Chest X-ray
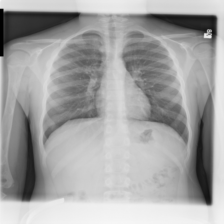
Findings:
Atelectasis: negative
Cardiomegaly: negative
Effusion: negative
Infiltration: negative
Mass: negative
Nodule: negative
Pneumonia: negative
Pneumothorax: negative
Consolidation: negative
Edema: negative
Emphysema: negative
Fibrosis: negative
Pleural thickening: negative
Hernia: negative